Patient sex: F
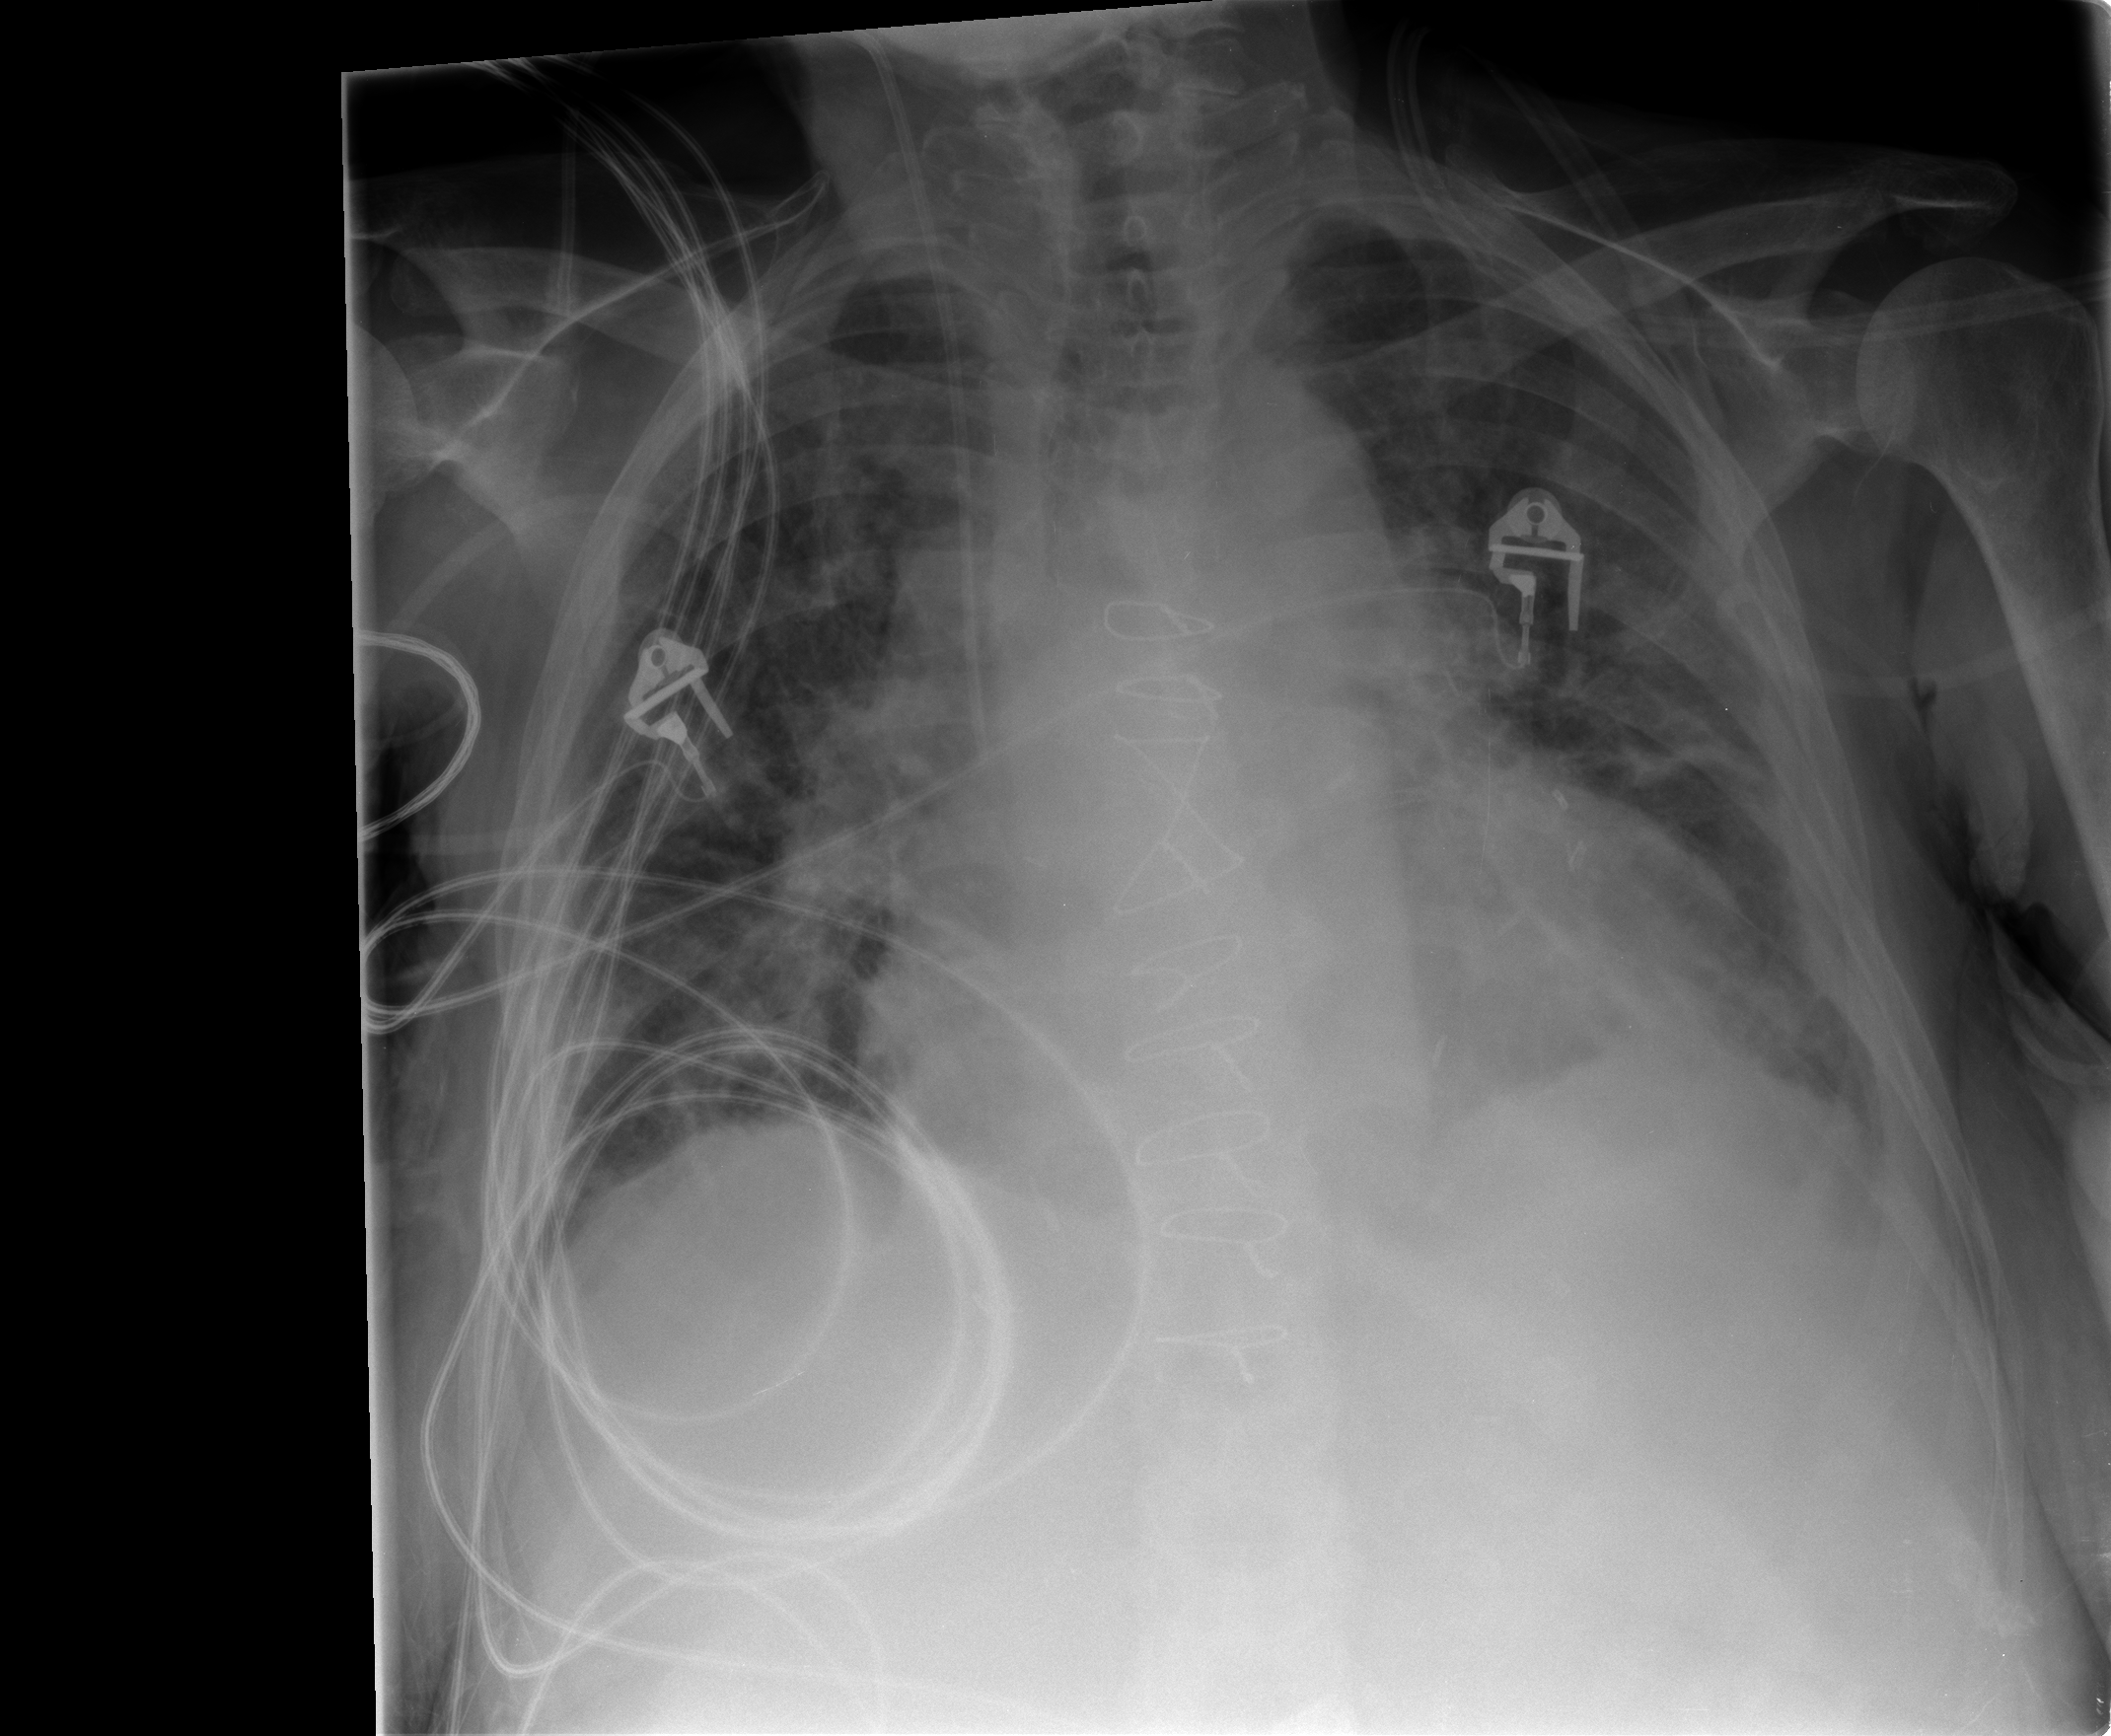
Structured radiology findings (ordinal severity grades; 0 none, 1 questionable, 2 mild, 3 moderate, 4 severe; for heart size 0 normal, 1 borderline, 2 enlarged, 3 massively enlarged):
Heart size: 2
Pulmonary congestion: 1
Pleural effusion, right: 0
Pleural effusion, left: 1
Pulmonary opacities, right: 0
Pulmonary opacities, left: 1
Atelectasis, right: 2
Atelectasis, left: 2